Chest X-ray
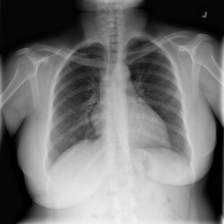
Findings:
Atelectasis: negative
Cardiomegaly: negative
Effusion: negative
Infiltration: negative
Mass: negative
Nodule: positive
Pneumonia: negative
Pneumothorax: negative
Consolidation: negative
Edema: negative
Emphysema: negative
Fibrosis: negative
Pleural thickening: negative
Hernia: negative